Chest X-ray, AP view. Patient: 53 years old, sex M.
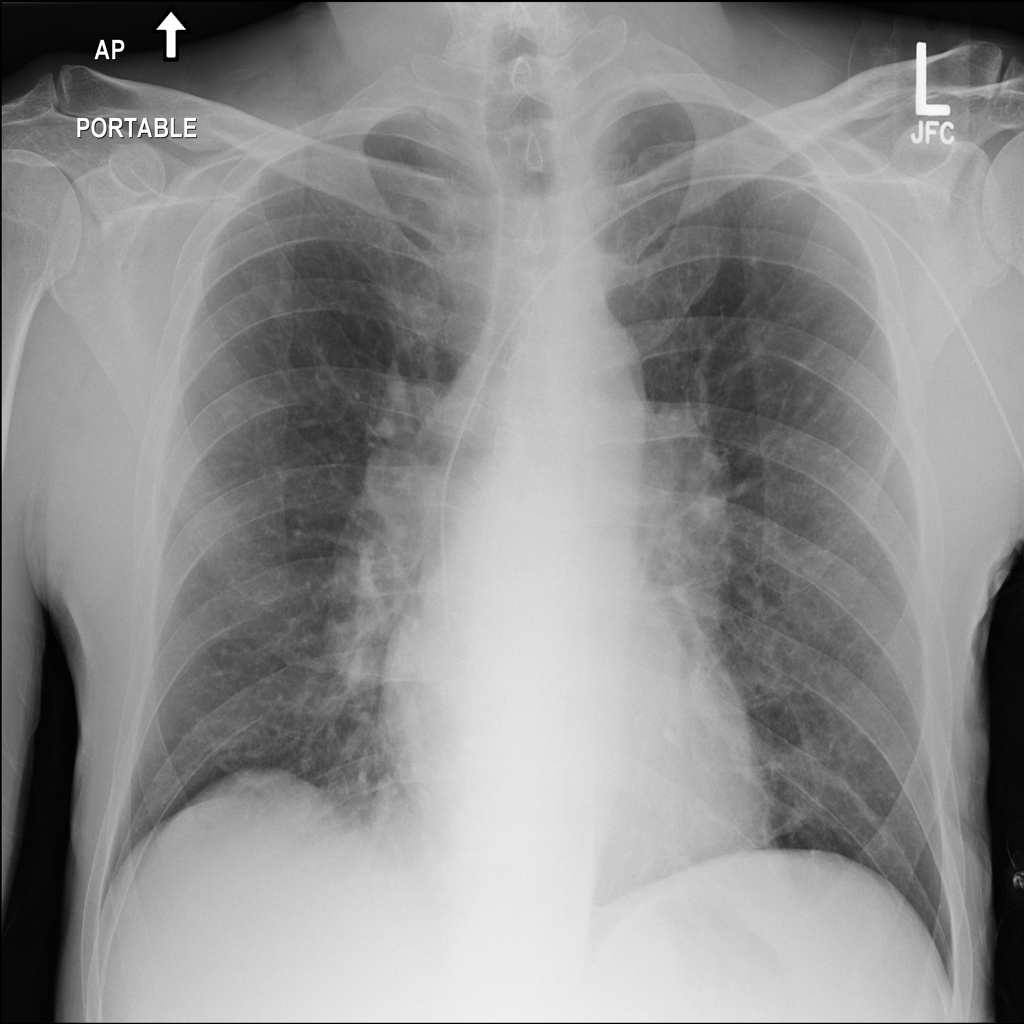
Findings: No Finding